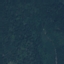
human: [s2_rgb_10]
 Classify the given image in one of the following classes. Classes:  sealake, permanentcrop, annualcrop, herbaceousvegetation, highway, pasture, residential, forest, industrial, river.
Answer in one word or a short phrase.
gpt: Forest